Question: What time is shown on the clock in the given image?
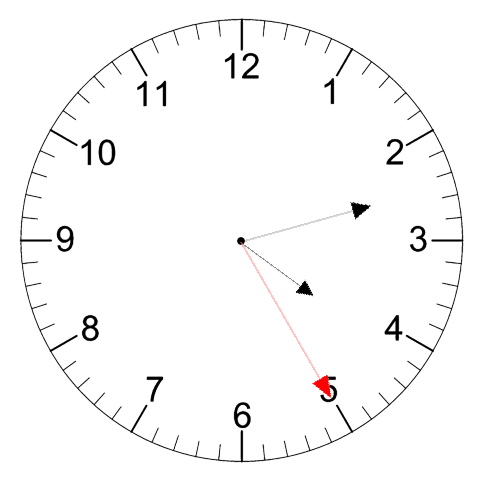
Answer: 04:12:25